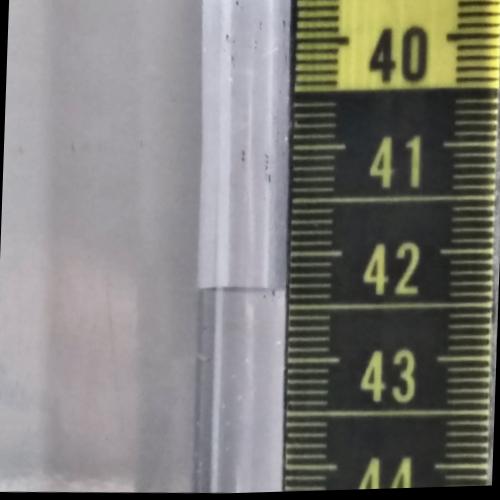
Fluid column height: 42.3 cm